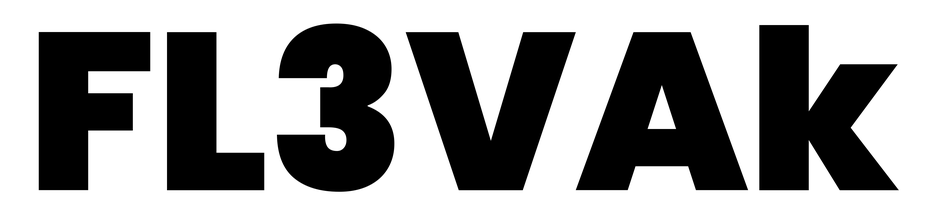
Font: Poppins-Black